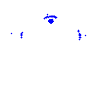
Particle: pion